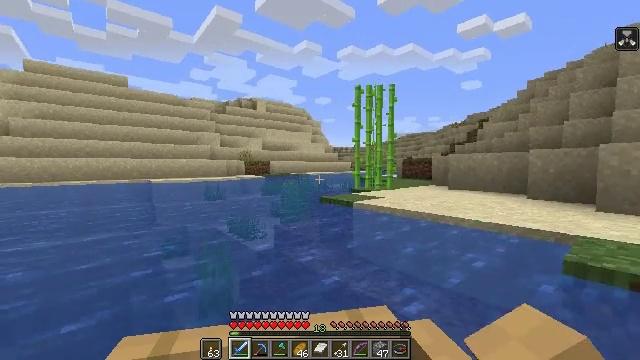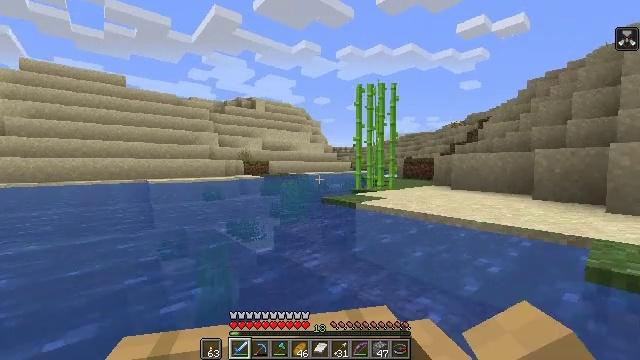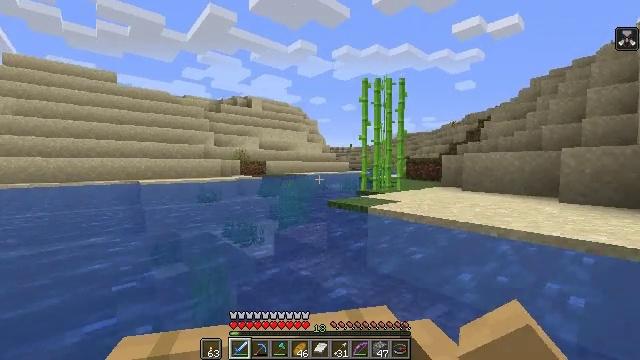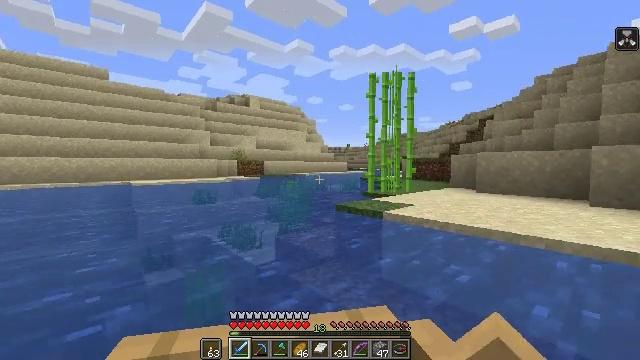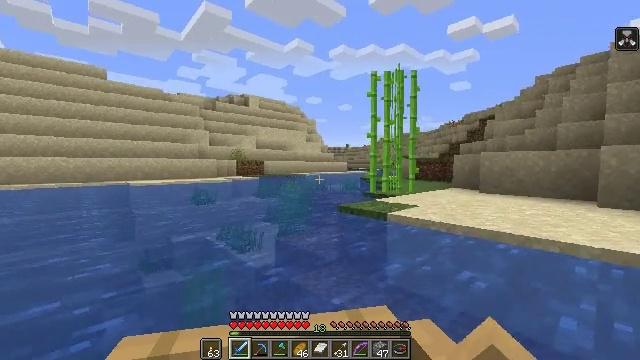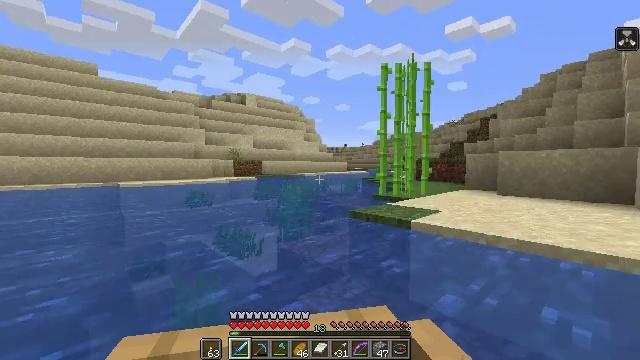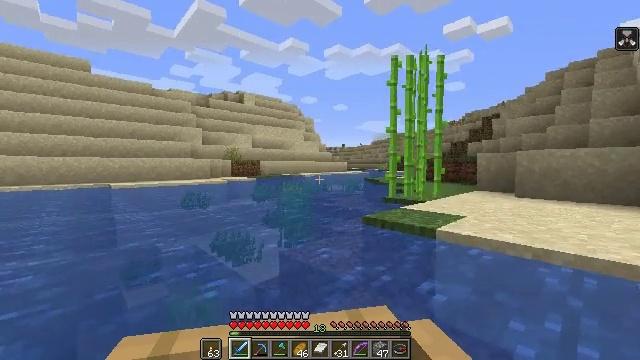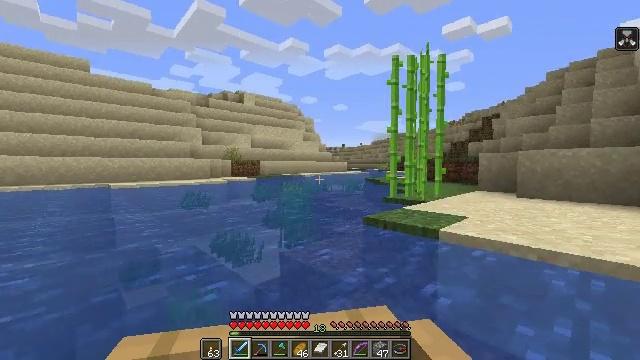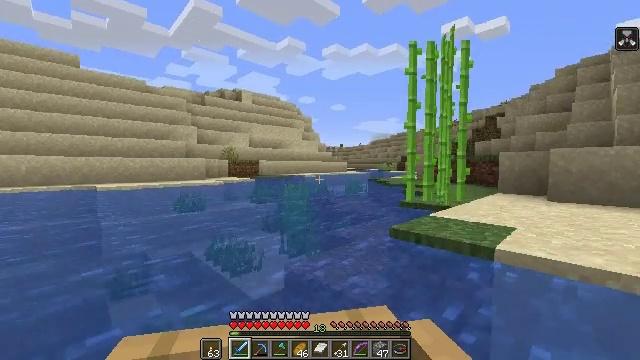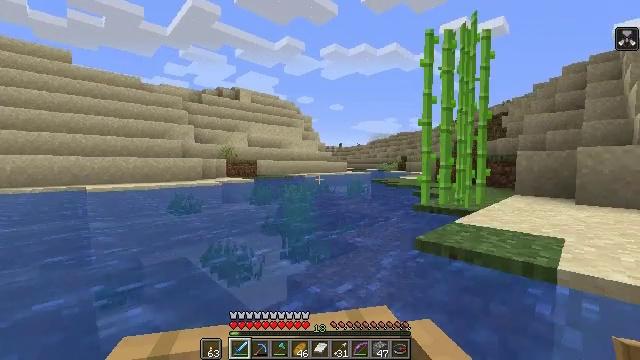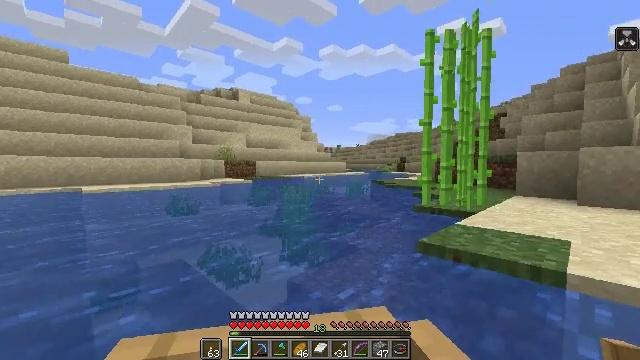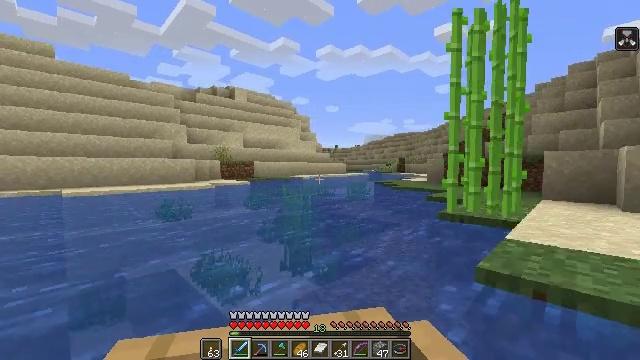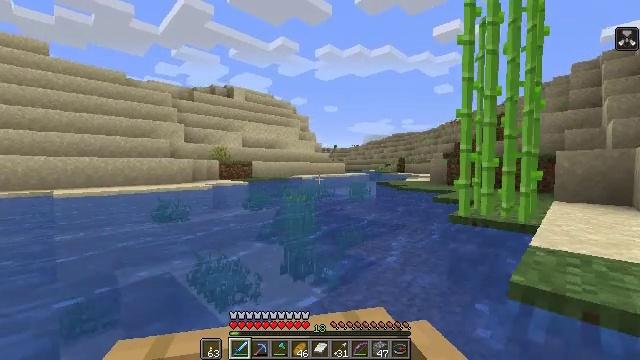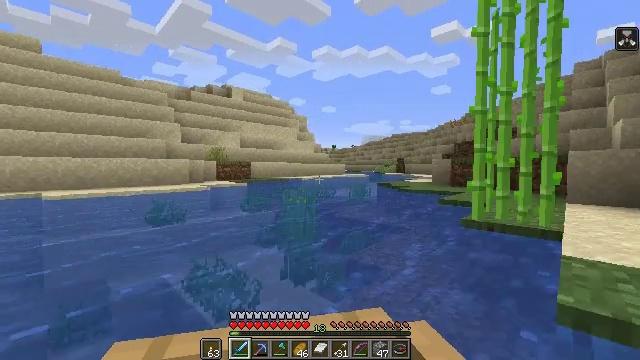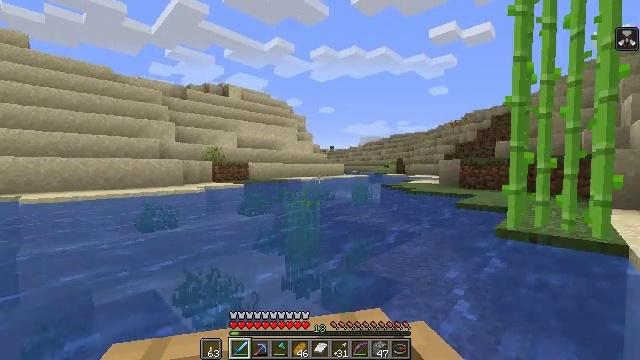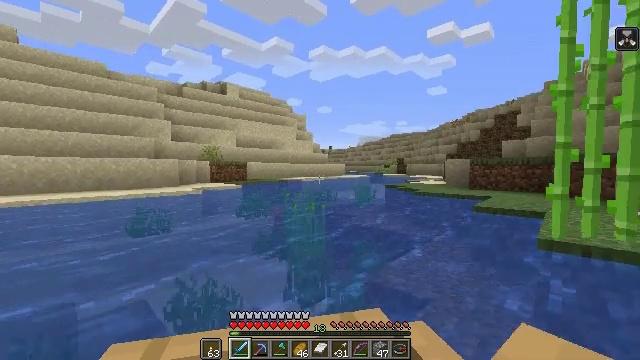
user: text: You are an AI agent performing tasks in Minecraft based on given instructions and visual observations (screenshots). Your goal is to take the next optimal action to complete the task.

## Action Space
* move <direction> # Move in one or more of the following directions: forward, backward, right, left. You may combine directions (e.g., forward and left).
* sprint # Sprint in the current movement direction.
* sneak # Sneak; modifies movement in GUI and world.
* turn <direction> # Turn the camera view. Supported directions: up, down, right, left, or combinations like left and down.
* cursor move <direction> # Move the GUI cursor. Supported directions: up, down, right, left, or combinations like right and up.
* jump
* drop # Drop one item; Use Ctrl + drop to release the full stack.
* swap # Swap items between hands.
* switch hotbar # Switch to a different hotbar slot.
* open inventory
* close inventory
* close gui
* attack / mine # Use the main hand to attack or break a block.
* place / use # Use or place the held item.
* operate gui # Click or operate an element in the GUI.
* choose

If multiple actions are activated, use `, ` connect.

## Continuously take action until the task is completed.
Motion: motion action
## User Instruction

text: Mine tall seagrass from underwater.
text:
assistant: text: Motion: move forward
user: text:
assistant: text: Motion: move forward
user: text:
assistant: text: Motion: move forward
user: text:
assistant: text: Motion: move forward
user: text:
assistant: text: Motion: move forward
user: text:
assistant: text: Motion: move forward
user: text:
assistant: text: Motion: move forward
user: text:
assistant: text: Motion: move forward
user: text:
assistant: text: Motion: move forward
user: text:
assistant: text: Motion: move forward
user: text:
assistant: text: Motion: move forward
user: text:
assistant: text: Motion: move forward
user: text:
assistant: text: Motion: move forward
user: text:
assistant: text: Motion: move forward
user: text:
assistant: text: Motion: move forward and move right
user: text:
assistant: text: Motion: move forward and move right
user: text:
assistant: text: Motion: move forward and move right
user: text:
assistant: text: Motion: move forward and move right
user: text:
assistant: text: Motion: move forward
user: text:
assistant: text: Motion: move forward
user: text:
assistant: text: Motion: move forward
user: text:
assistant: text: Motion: move forward
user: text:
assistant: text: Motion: move forward
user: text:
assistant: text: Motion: move forward
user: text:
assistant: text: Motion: move forward
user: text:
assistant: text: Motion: move forward
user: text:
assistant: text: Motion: move forward
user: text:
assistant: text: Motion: move forward
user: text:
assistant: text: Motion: move forward
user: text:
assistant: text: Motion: move forward